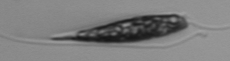
Label: Euglena